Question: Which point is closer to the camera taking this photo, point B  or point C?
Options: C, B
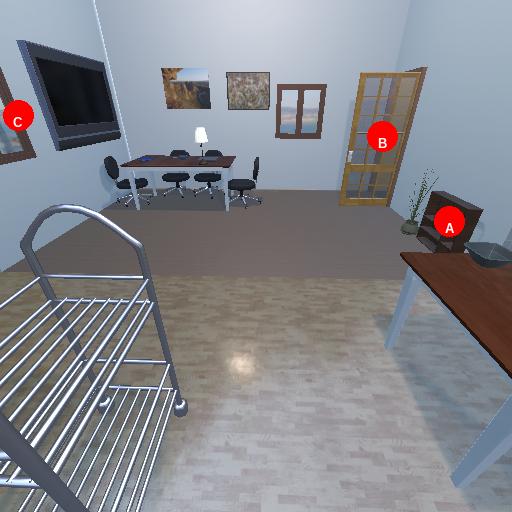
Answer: C